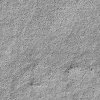
Atmospheric dust classification: not_dusty